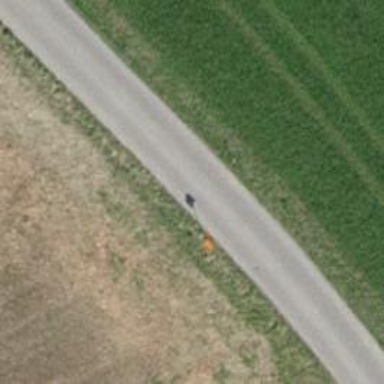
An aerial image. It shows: Pipeline marker.